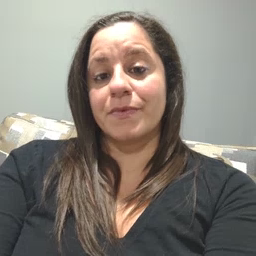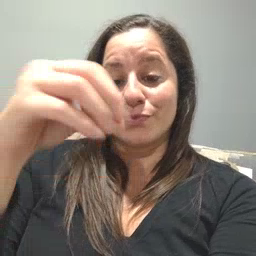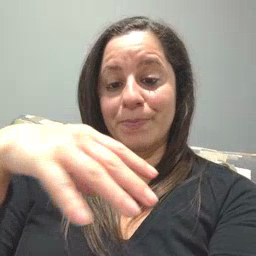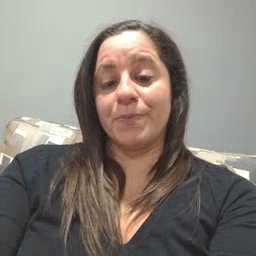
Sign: drop